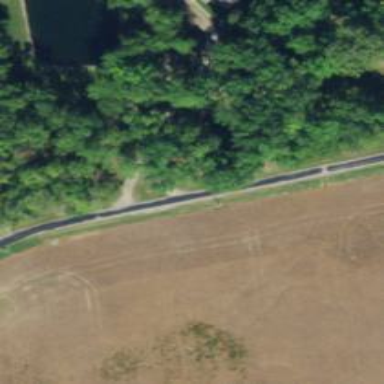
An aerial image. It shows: Driveway leading to service road.